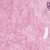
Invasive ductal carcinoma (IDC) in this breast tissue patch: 0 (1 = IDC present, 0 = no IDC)